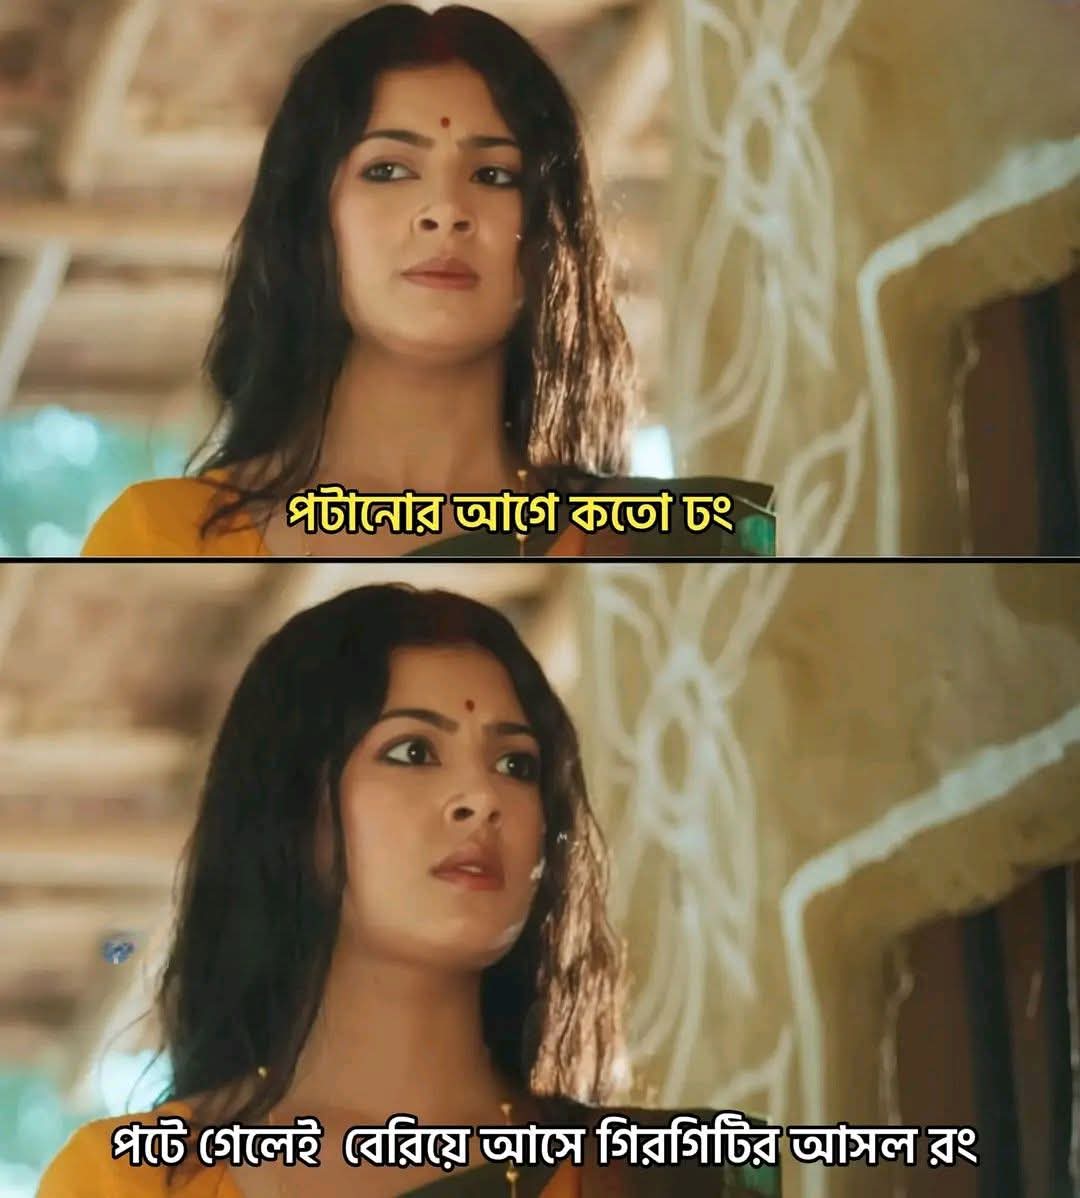
Text: পটানোর আগে কতো ঢং
পটে গেলেই বেরিয়ে আসে গিরগিটির আসল রং
Label: Non Hate